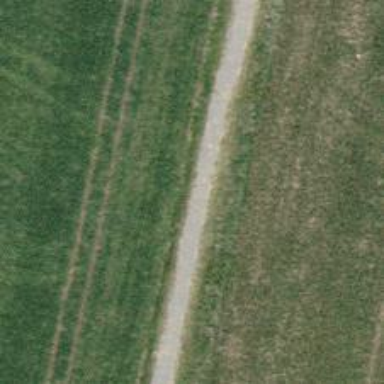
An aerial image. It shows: Unpaved track with grade4 tracktype.